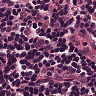
Metastatic tissue present: no